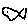
Label: fish